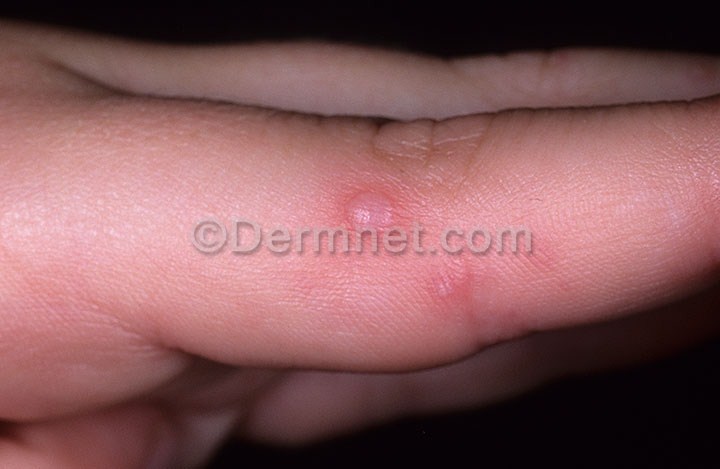
Disease: Exanthems and Drug Eruptions